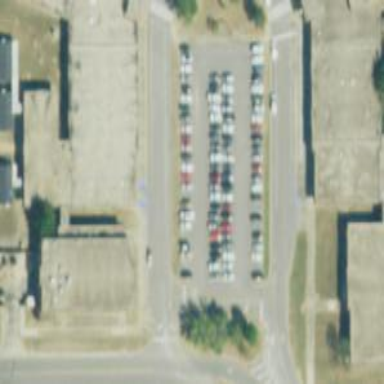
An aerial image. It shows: Parking space.